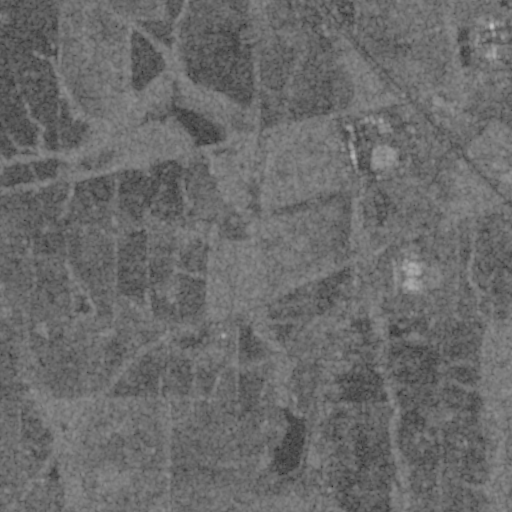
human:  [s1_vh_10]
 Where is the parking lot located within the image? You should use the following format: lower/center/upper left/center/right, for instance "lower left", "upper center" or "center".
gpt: The parking lot is located in the upper right of the image.
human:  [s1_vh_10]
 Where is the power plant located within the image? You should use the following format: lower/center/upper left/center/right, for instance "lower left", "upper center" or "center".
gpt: The power plant is located in the center right of the image.
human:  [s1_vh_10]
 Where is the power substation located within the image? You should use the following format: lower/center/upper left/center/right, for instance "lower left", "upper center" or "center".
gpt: The power substation is located in the upper right of the image.
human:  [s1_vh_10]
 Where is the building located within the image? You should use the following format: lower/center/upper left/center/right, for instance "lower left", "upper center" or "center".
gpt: The building is located in the upper right of the image.
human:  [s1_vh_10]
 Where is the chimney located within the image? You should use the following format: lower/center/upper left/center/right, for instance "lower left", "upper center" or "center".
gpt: The chimney is located in the center right of the image.
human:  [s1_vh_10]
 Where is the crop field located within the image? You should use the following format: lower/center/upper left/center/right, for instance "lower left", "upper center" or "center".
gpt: There is no crop field in the image.

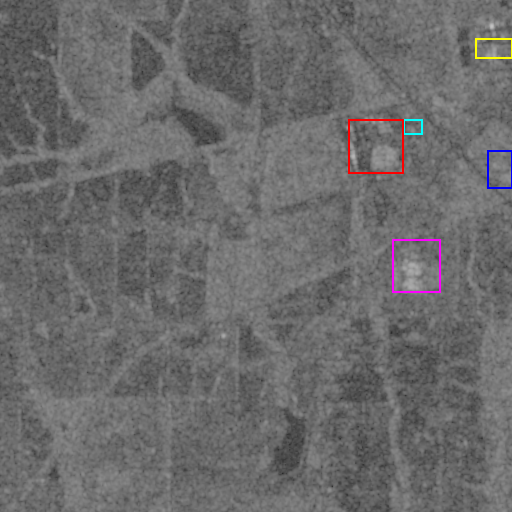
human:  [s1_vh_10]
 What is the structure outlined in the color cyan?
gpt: The structure outlined in cyan is a parking lot.
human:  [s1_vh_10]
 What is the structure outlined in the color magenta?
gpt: The structure outlined in magenta is a power plant.
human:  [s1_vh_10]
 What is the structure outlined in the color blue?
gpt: The structure outlined in blue is a power substation.
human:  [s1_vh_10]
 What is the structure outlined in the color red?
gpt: The structure outlined in red is a building.
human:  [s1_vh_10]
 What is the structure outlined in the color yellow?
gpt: The structure outlined in yellow is a building.
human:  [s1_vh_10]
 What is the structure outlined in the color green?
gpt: There is no green outline.